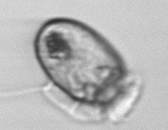
Label: Dinophysis_acuminata